Field crop: maize
Growth stage: 2
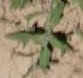
Species: atriplex